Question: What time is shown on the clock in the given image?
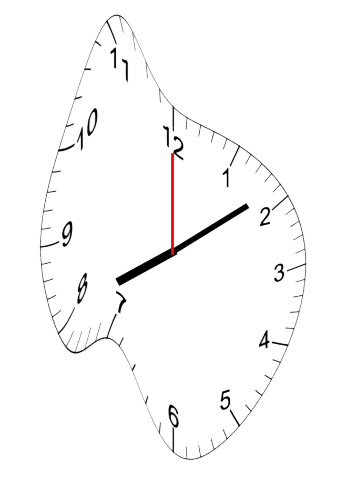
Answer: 08:09:00